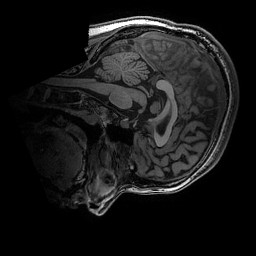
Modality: T1w
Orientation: sagittal
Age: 22
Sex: female
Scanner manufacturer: ge
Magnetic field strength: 3 T
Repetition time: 0.007 s
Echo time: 0.00342 s